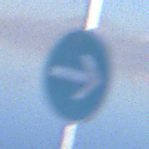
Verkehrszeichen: VorgeschriebeneFahrtrichtungHierRechts
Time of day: MorningAfternoon
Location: Outdoor (Nature)
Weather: PartlyCloudy
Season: NotSpecified
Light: Natural